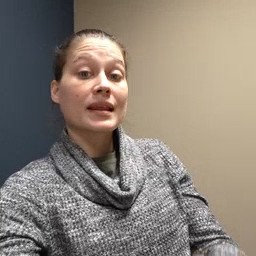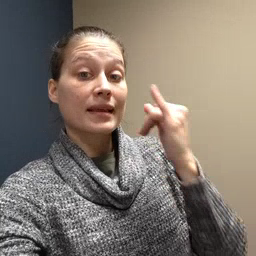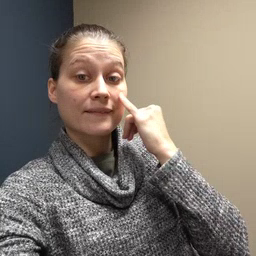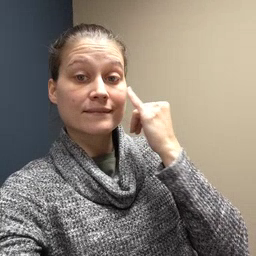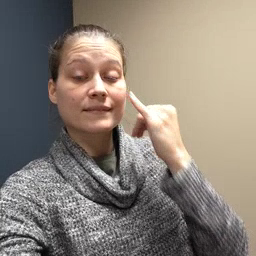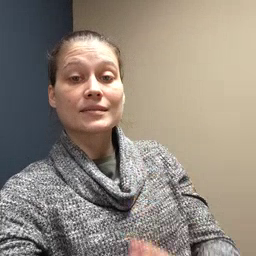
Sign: if